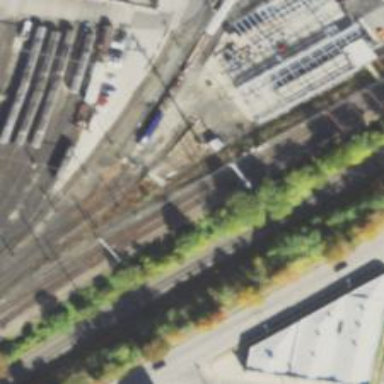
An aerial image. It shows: Railway yard in service.